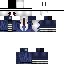
A female skeleton skin with dark skin, wearing brown helmet dressed in a blue hoodie and blue jeans, featuring a closed mouth.